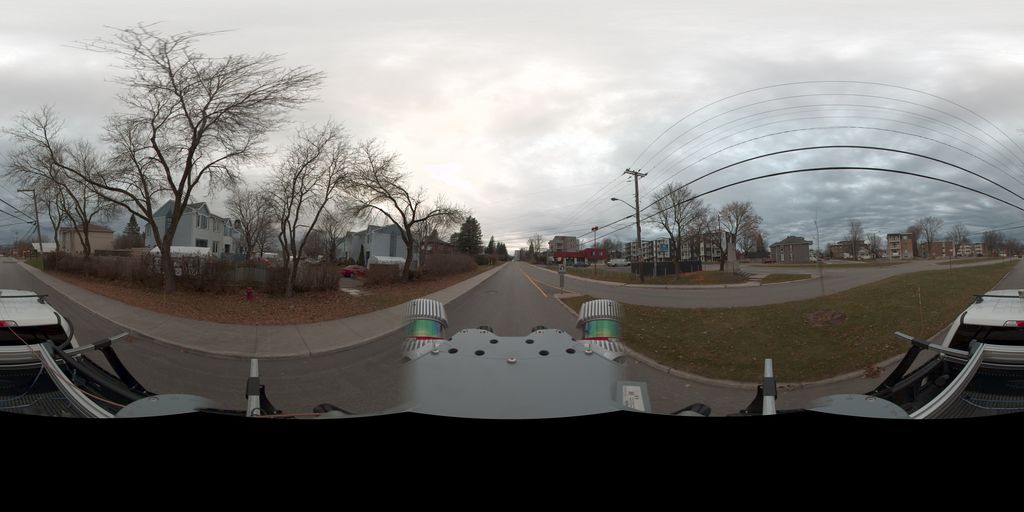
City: quebec_city